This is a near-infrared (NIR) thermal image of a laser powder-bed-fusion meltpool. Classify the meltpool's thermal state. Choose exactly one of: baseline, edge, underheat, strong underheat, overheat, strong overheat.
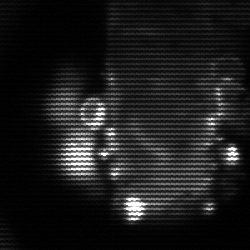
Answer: strong underheat